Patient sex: F
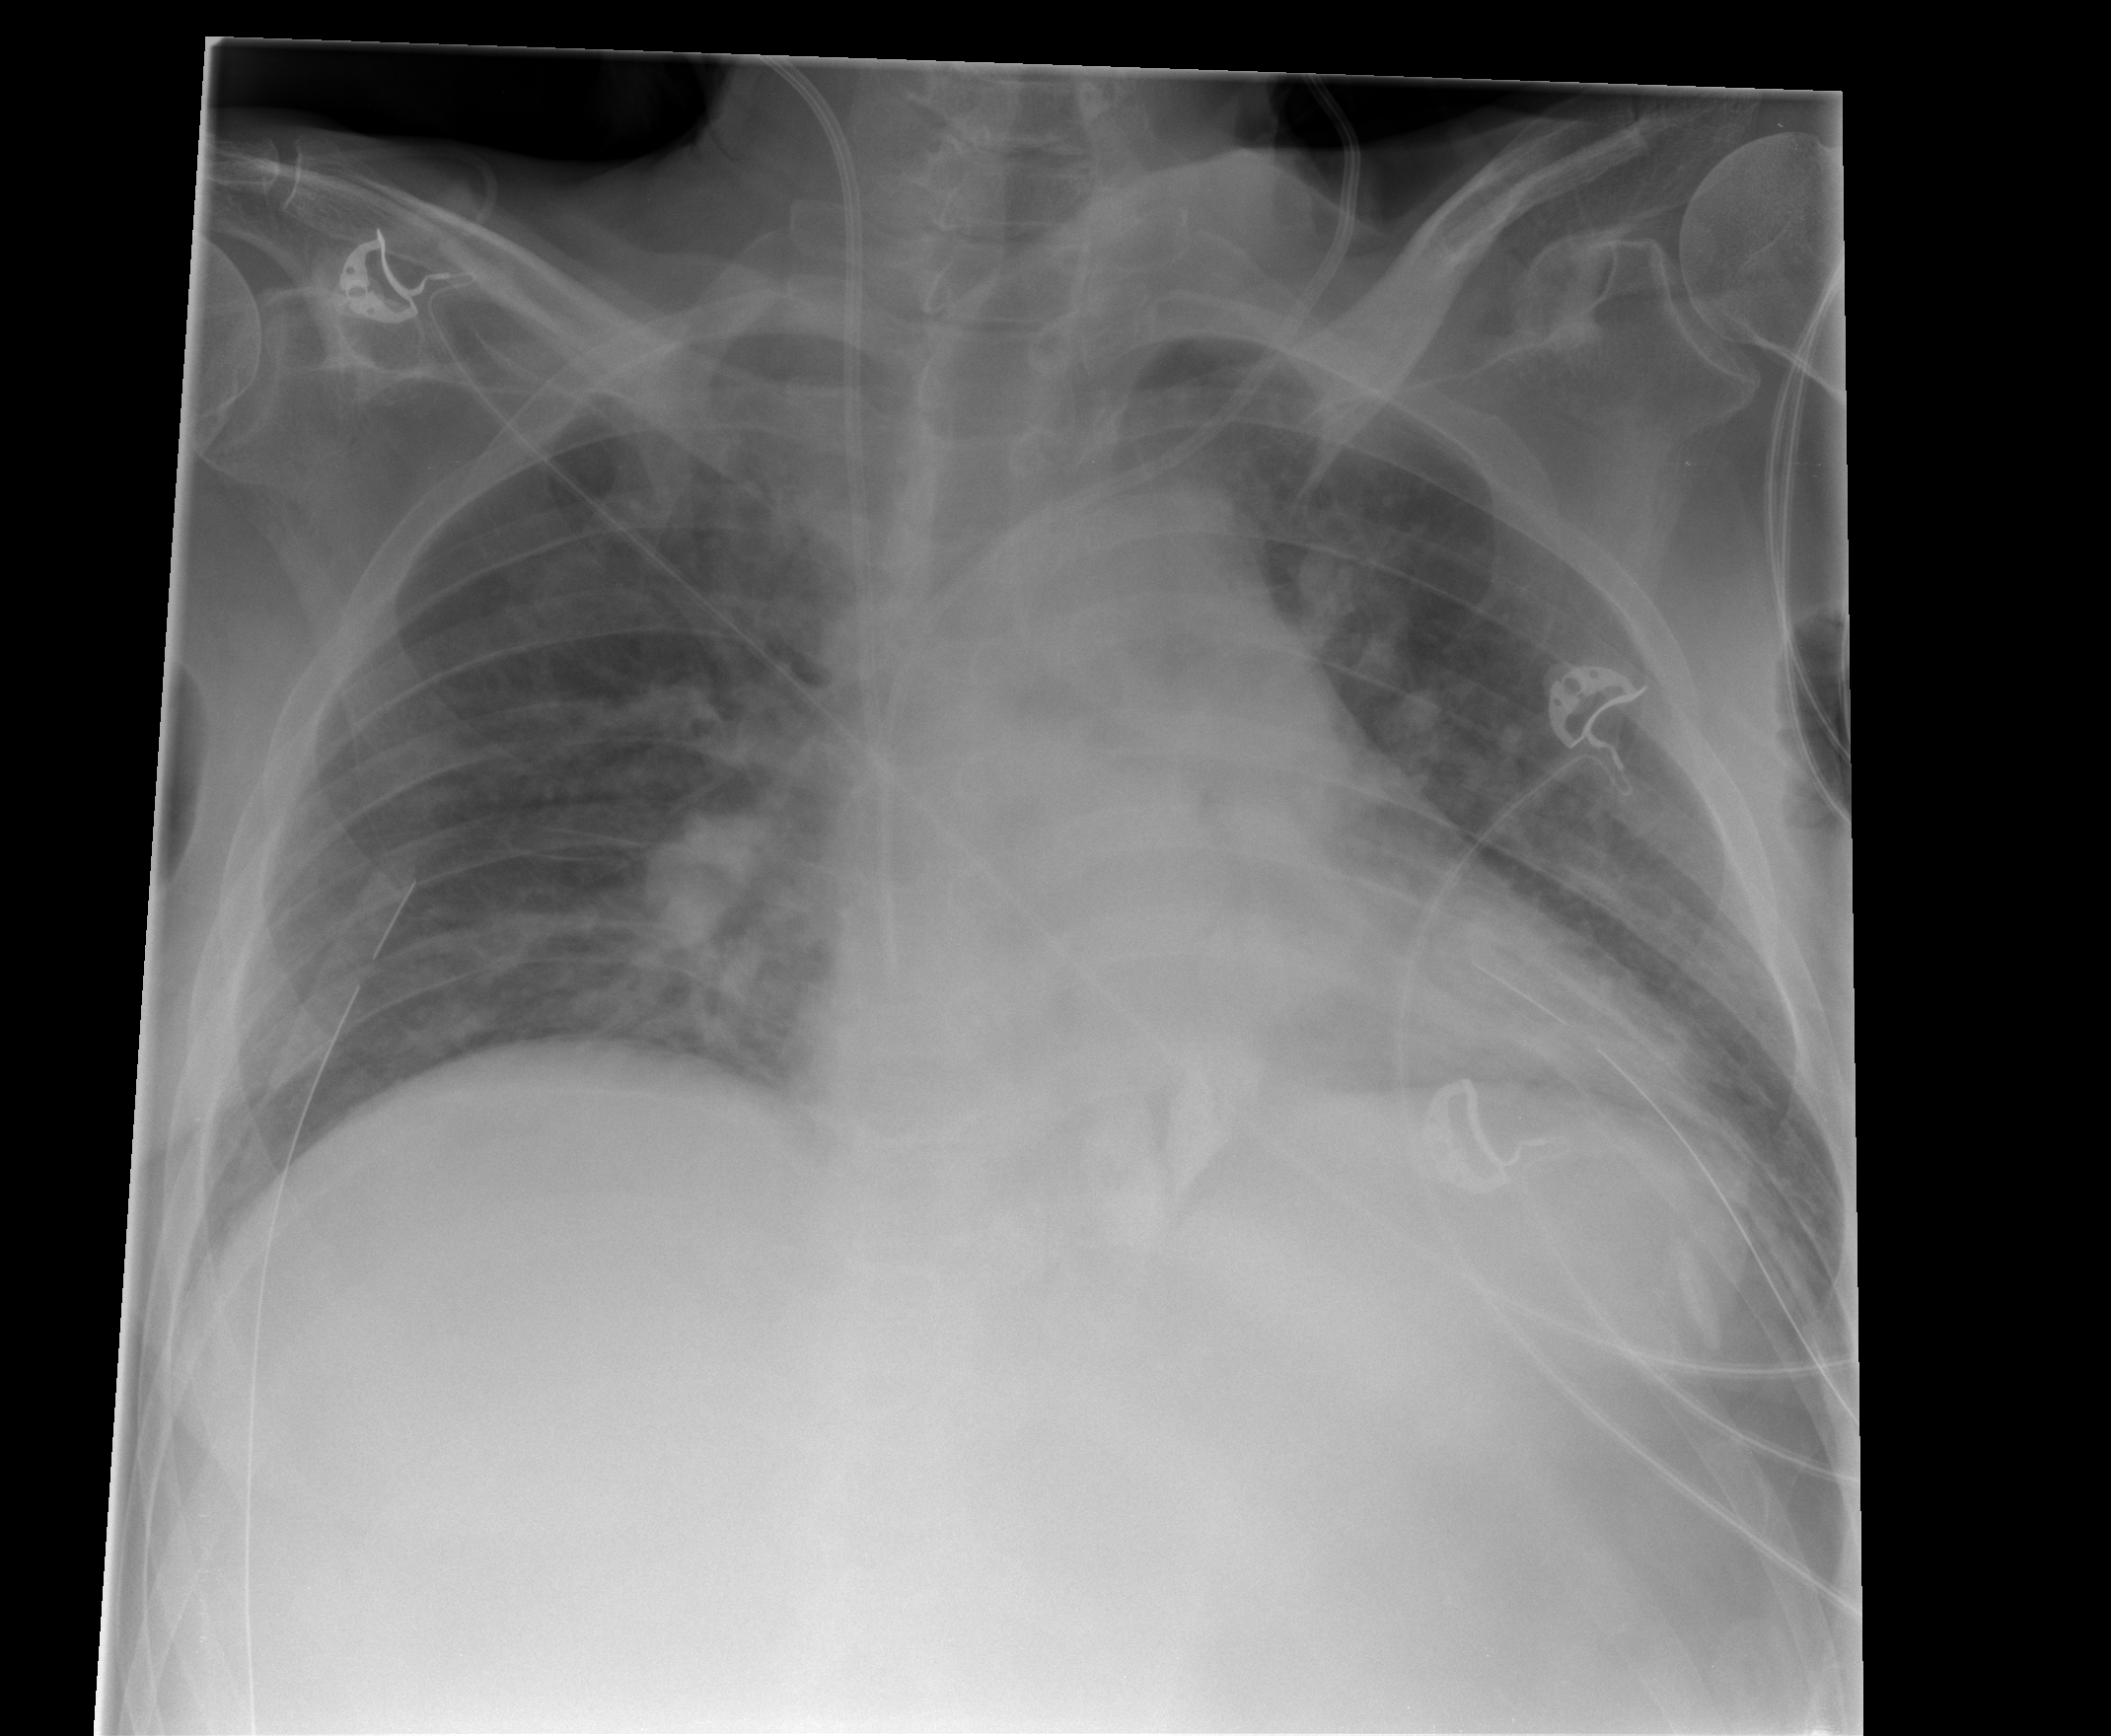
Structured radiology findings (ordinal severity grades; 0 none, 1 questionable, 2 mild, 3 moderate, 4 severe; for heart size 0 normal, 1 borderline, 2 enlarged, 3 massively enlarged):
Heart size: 0
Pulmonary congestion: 2
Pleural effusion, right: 0
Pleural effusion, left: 0
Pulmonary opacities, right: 0
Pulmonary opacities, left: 0
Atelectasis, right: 0
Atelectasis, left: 2